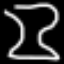
Label: hourglass